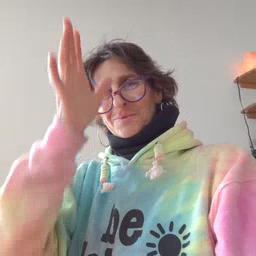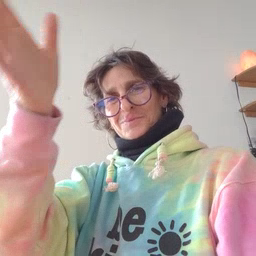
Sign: grandpa